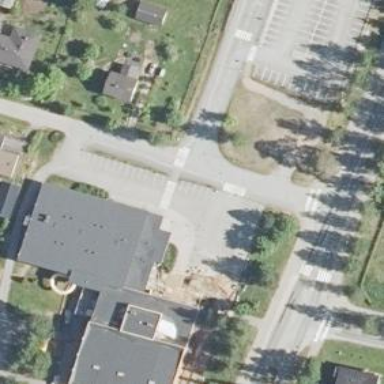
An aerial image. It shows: Zebra crossing on the road.